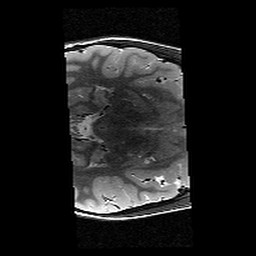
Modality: T2w
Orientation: axial
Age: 12
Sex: female
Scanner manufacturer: siemens
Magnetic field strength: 3 T
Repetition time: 9.23 s
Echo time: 0.067 s